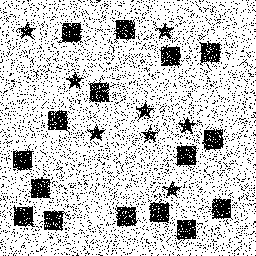
Squares: 16
Triangles: 0
Stars: 8
Total shapes: 24